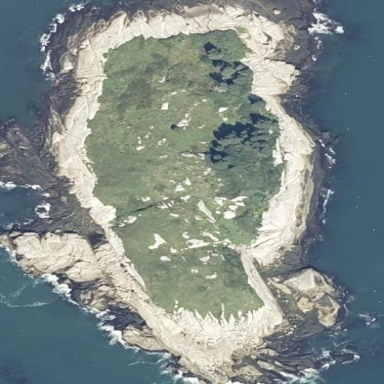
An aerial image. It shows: Islet located along the natural coastline.